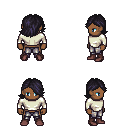
a pixel art fantasy rpg character, male body template, human, dark skin, white long-sleeve shirt, metal pants, raven swoop hairstyle, maroon shoes, four views (front, back, left, right), 2x2 character sprite sheet, small pixel art, hard edges, no anti-aliasing